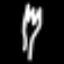
Label: fork